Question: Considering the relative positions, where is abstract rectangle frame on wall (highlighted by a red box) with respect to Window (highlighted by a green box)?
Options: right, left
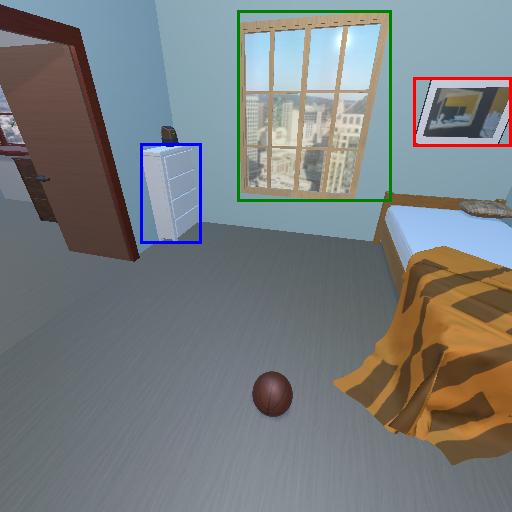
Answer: right